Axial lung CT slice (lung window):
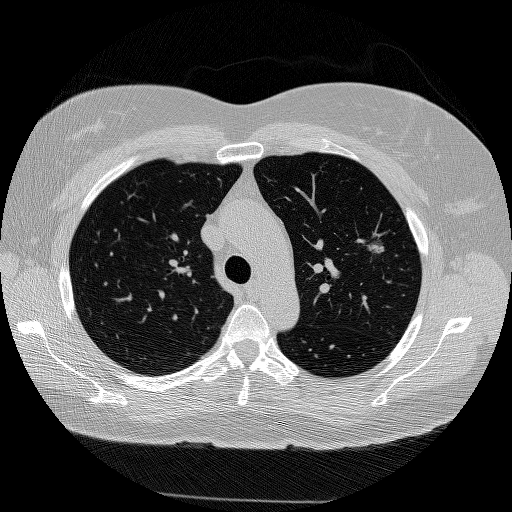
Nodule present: yes
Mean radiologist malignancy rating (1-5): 5